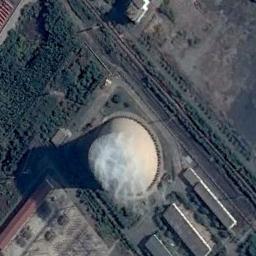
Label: thermal_power_station